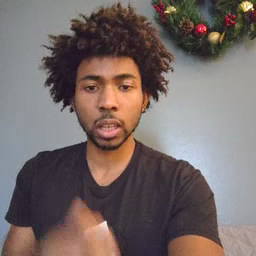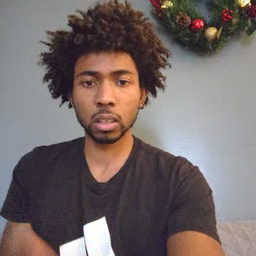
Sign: now